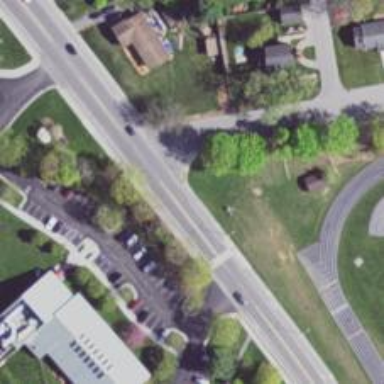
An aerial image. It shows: Footway with sidewalk on the left side.